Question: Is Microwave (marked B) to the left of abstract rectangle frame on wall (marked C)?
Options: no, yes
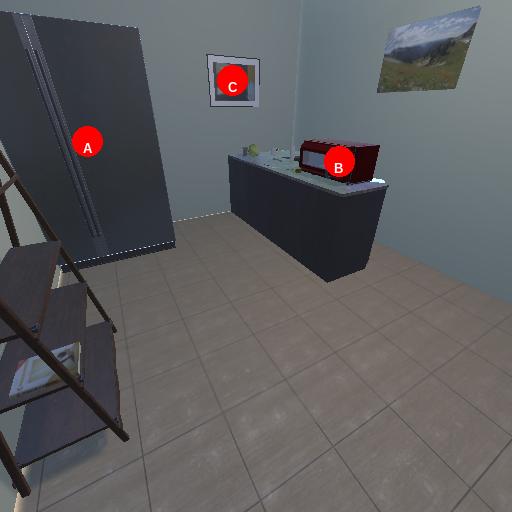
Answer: no